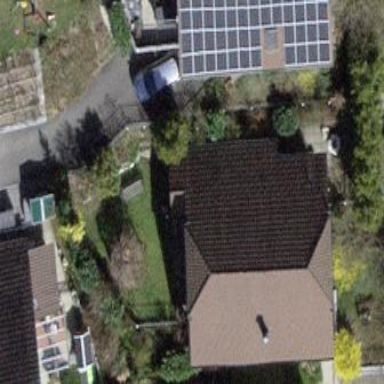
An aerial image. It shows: Simple and straightforward house.